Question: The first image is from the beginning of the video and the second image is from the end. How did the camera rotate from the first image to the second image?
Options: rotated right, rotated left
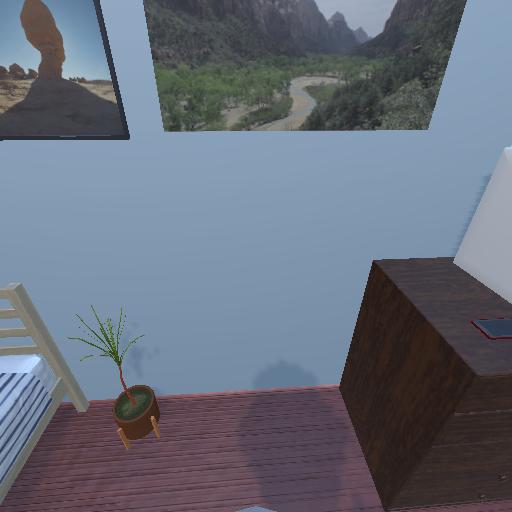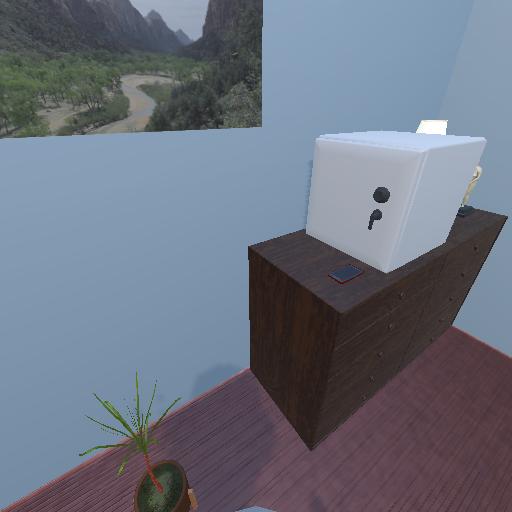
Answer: rotated right